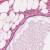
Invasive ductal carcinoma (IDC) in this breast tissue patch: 0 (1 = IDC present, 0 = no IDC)